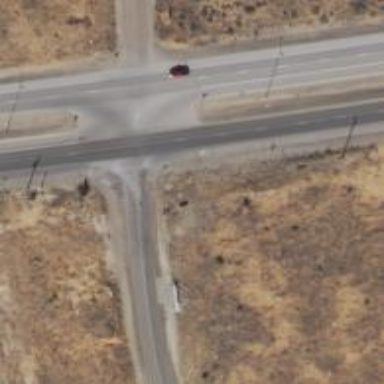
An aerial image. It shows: Asphalt road classified as trunk highway.